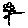
Label: flower